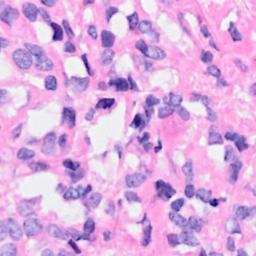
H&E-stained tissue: Breast